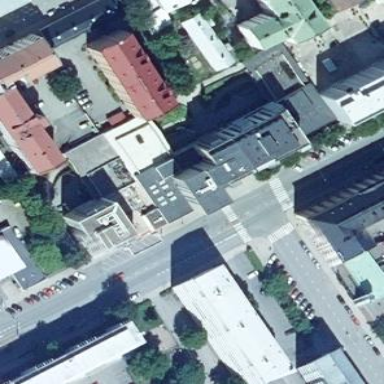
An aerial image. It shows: Beige apartment building with flat roof made of tar paper.